Field crop: maize
Growth stage: 2
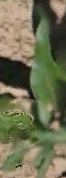
Species: maize